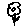
Label: flower